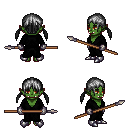
a pixel art fantasy rpg character, female body template, orc, green skin, gray robe, magenta pants, gray twin-tailed hairstyle, metal gloves, metal boots, spear, four views (front, back, left, right), 2x2 character sprite sheet, small pixel art, hard edges, no anti-aliasing